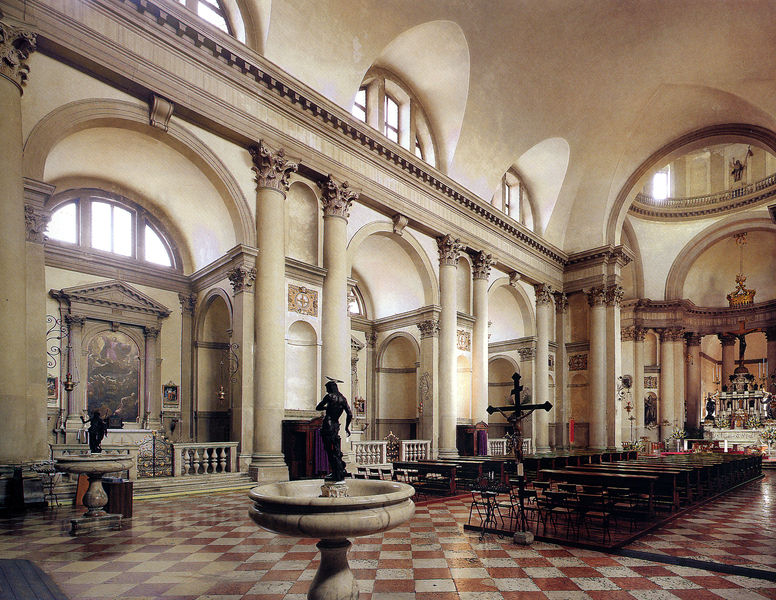
Titel: Il Redentore
Künstler: Andrea Palladio
Standort: Venezia
Institution: Il Redentore
Schlagwörter: gemälde, weiß, ocker, braun, fenster, hell, licht, marmor, pfeiler, raum, schmuck, stühle, säule, säulen, haus, rot, schloss, zaun, beige, karo, schachbrettmuster, architektur, barock, innenraum, brüstung, kirche, boden, figur, gold, interieur, innen, krone, renaissance, schön, brunnen, rund, skulptur, statue, schiff, italien, venedig, fußboden, giebel, empore, pilaster, saal, rundbogen, kuppel, gestühl, geländer, plastik, galerie, halle, foto, fotografie, photographie, bögen, nische, gewölbe, kreuz, fenter, balustrade, becken, fliesen, altar, bänke, hochaltar, kapitelle, kathedrale, langhaus, kapitell, photo, fries, sims, doppelsäulen, gesims, mittelschiff, skulpturen, rotweiß, statuen, bestuhlung, farbfoto, kircheninneres, seitenschiff, ionisch, rundbögen, romanik, chor, kapelle, kruzifix, fließen, aufnahme, basilika, kranzgesims, nischen, tonnengewölbe, kapellen, vierung, oberlicht, lunette, taufbecken, balustraden, gefliest, renessaince, weihwasser, fotgrafie, wandpfeiler, altäre, seitenaltäre, oberlichter, stichkappen, brunnenschale, gewöbe, kircheninteriör, plattenbelag